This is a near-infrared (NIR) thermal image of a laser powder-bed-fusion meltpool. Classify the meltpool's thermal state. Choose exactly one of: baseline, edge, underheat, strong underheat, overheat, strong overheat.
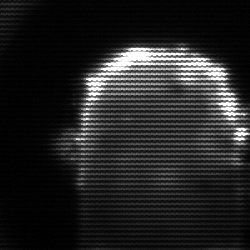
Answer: baseline